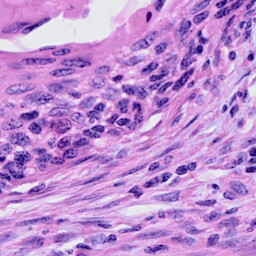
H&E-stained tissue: Cervix